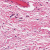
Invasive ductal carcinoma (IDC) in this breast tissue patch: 0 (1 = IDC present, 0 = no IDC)